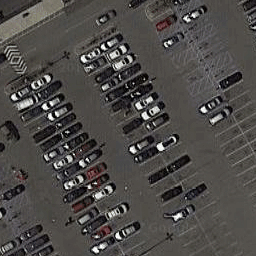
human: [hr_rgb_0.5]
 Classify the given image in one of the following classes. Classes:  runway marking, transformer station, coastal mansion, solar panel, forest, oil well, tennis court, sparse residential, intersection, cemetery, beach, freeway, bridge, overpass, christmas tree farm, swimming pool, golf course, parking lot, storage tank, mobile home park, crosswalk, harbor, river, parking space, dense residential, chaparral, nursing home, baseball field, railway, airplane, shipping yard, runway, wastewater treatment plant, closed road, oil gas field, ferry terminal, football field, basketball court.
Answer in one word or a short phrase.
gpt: parking lot